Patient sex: M
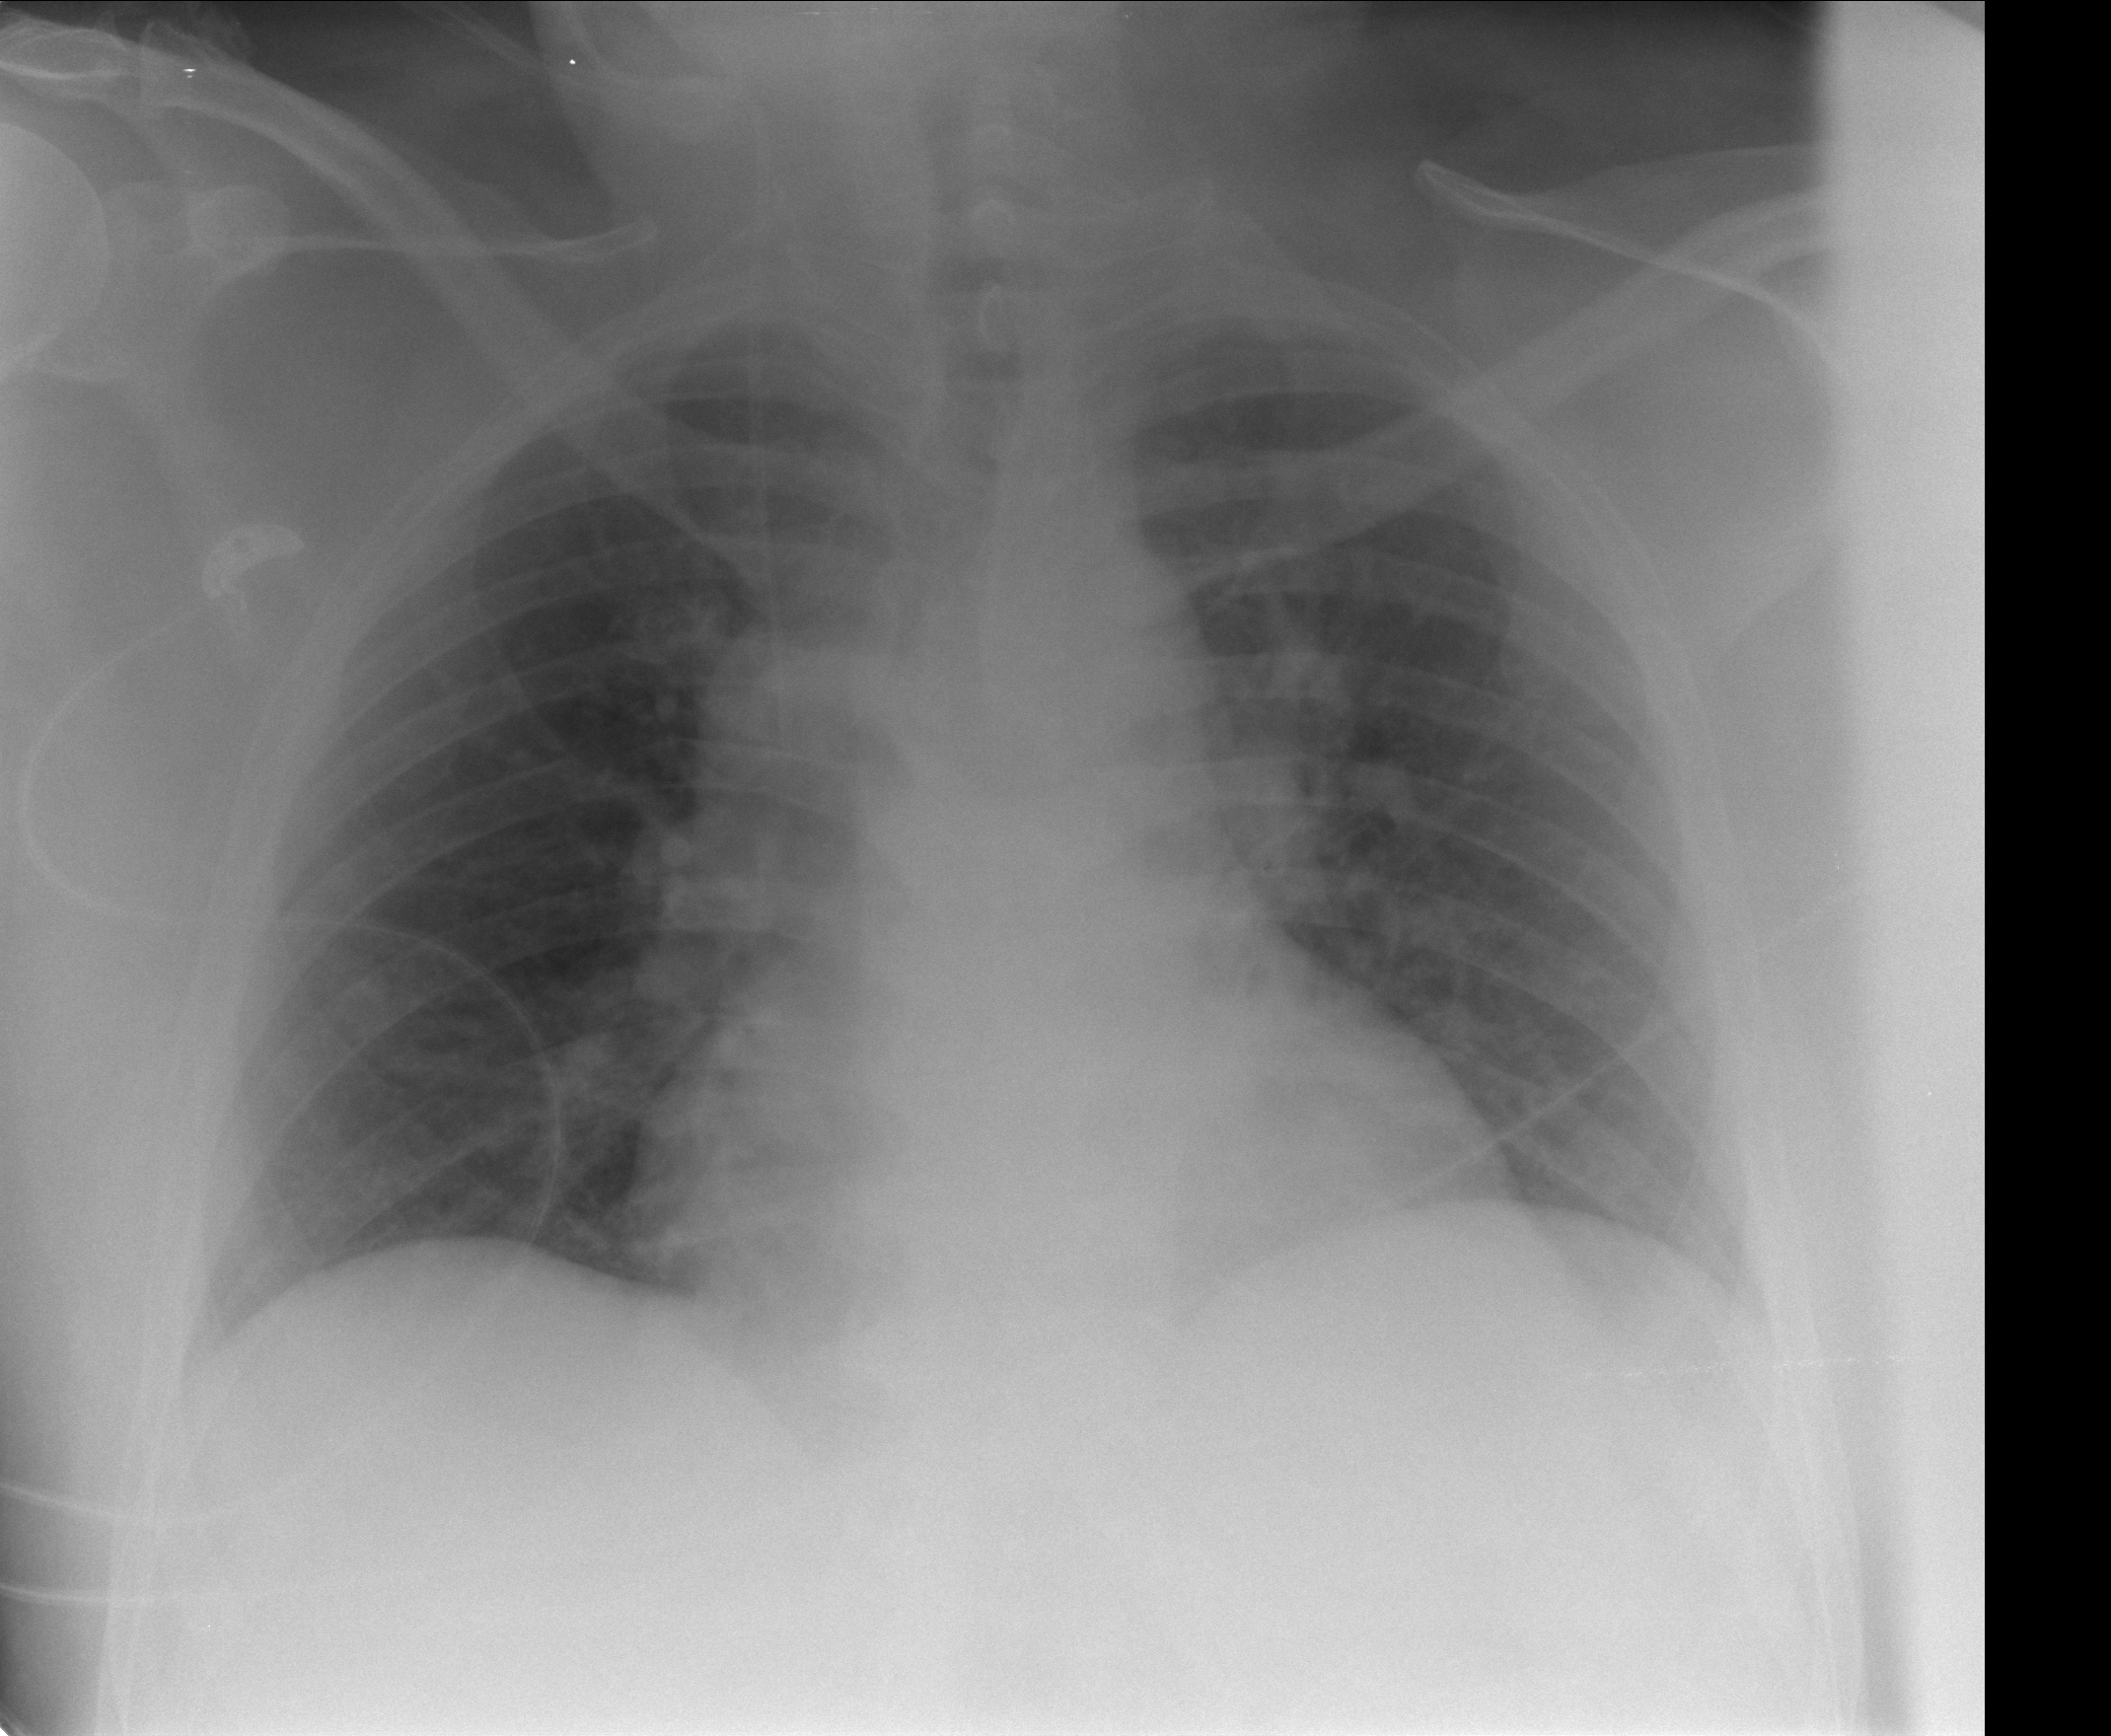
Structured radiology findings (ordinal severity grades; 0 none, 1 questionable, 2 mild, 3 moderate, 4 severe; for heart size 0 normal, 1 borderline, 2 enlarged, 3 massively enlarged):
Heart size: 1
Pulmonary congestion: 2
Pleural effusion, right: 0
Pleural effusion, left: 0
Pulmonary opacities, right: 0
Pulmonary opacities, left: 0
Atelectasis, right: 0
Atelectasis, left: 0